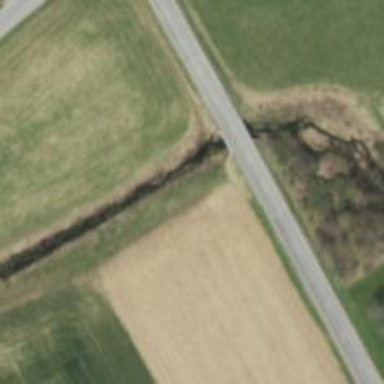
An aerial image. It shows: Tertiary road.